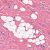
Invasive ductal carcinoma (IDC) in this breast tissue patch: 1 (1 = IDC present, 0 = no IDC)